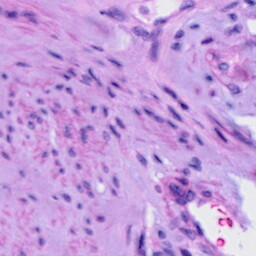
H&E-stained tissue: Cervix